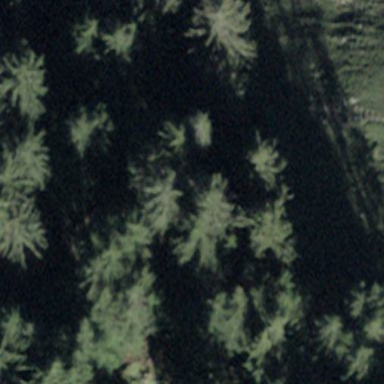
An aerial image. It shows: Forest area.